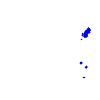
Particle: proton